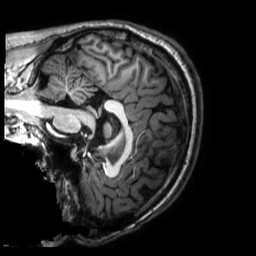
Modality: T1w
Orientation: sagittal
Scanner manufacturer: philips
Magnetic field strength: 3 T
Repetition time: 0.0096 s
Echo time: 0.0046 s